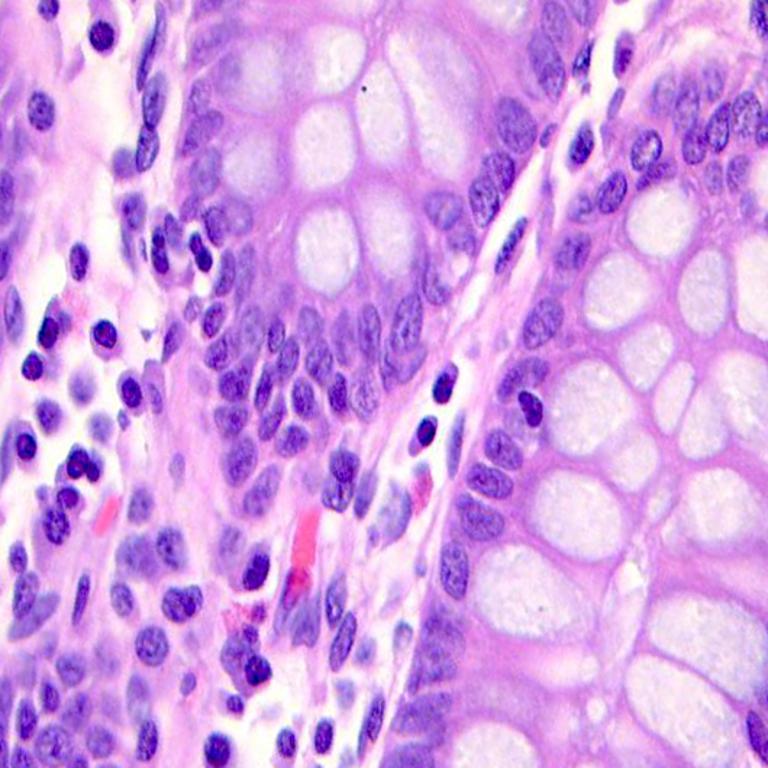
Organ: colon
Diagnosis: benign